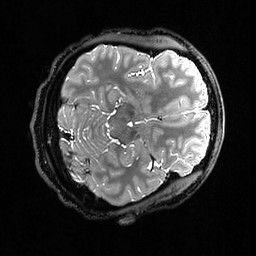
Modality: T2w
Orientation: axial
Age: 23
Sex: female
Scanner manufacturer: ge
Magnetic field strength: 3 T
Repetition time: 3.202 s
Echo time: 0.06582 s